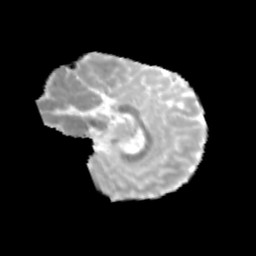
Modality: MD
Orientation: sagittal
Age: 11
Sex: male
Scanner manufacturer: siemens
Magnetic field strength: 3 T
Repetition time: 3.8 s
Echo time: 0.07 s